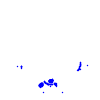
Particle: kaon